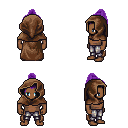
a pixel art fantasy rpg character, male body template, human, dark skin, brown cape, metal pants, purple long topknot hairstyle, cloth hood, four views (front, back, left, right), 2x2 character sprite sheet, small pixel art, hard edges, no anti-aliasing